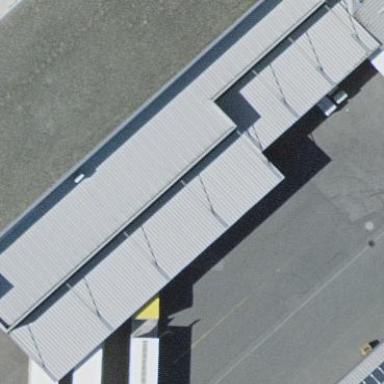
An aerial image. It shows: View of roof of building.